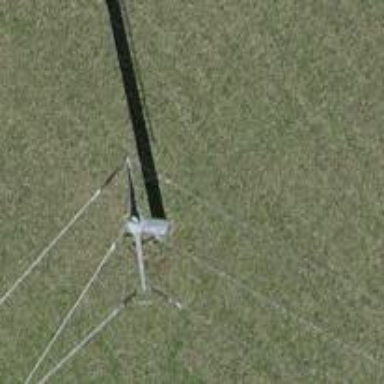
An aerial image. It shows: Tower supporting overhead power lines.